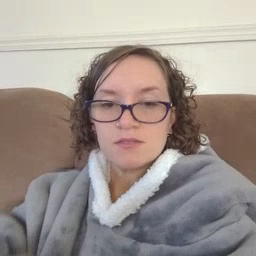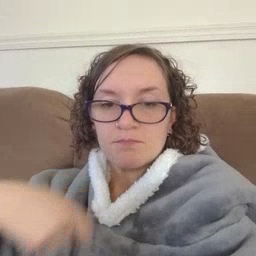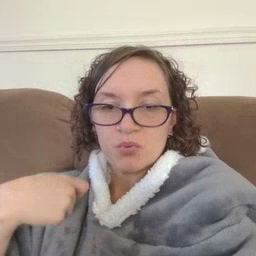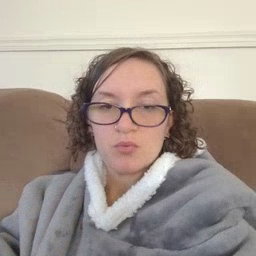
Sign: zipper